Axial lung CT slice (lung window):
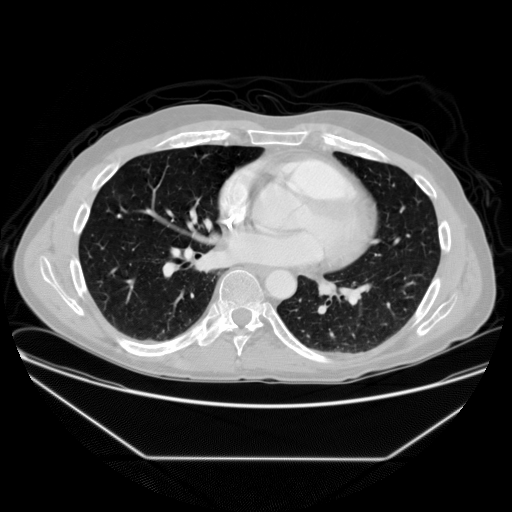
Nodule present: yes
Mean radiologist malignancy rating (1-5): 1